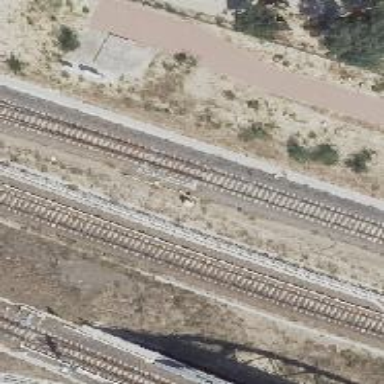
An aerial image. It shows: Railway switch.